Field crop: maize
Growth stage: 1
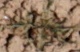
Species: lolium